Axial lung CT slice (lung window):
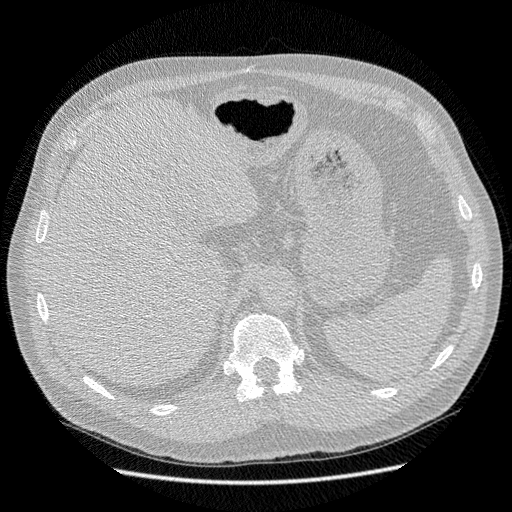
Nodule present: no